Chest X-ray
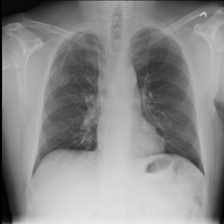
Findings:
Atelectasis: negative
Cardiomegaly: negative
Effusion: negative
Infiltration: positive
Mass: negative
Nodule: negative
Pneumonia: negative
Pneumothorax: negative
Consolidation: negative
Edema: negative
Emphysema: negative
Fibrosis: negative
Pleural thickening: negative
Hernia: negative